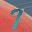
Label: 7